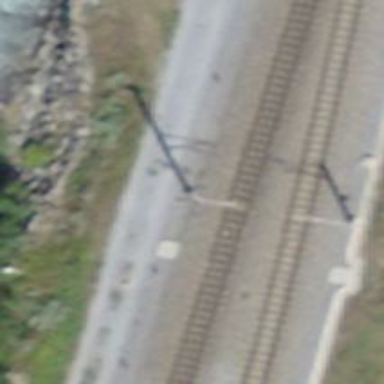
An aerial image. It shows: Catenary mast for power lines.